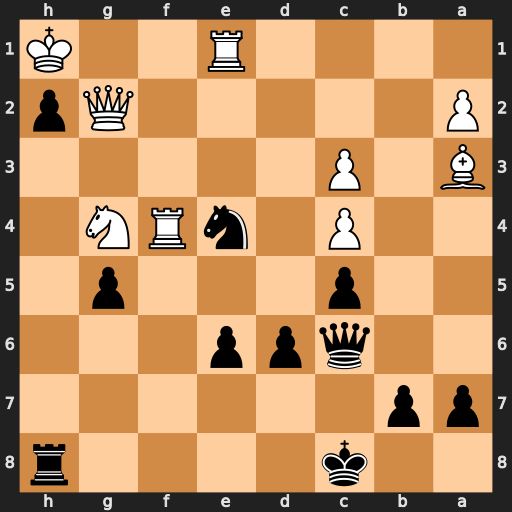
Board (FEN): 2k4r/pp6/2qpp3/2p3p1/2P1nRN1/B1P5/P5Qp/4R2K
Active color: b
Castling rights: -
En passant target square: -
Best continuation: Ng3#